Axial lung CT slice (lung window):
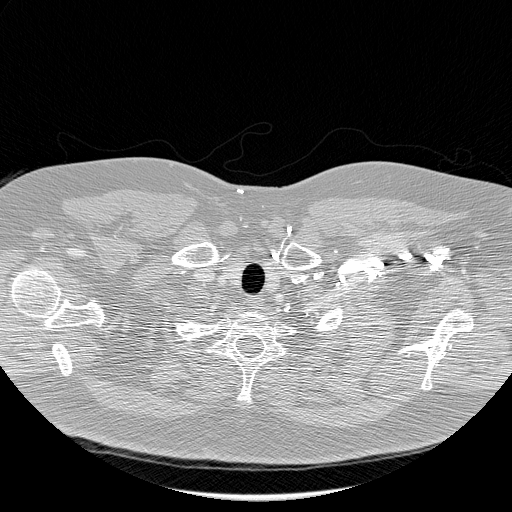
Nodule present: no